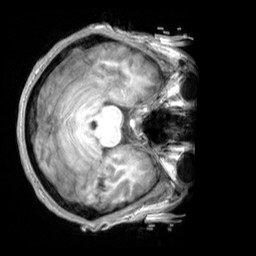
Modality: T1w
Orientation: axial
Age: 22
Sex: male
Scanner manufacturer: siemens
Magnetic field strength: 3 T
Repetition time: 2.3 s
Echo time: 0.00303 s